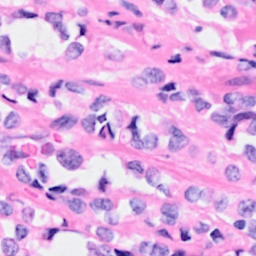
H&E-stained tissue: Breast